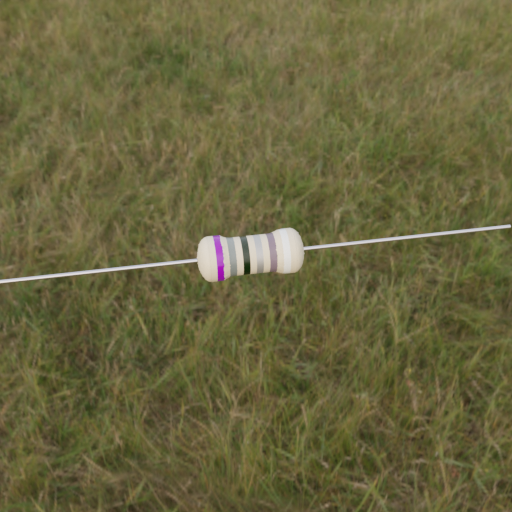
Resistor colour bands (in order): violet, gray, black, silver, gray, white